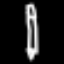
Label: pencil